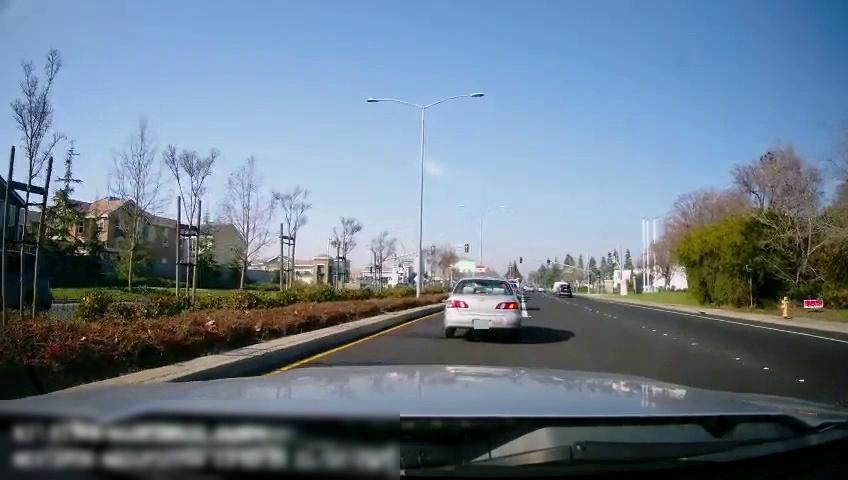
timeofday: Day
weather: Sunny
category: Drivable Space
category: Drivable Space
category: Vehicles | Van
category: Vehicles | SUV
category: Vehicles | SUV
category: Vehicles | Car
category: Vehicles | Car
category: Lanes | Current Lane
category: Lanes | Alternate Lane
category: Lanes | Current Lane
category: Lanes | Current Lane
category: Lanes | Opposite Lane